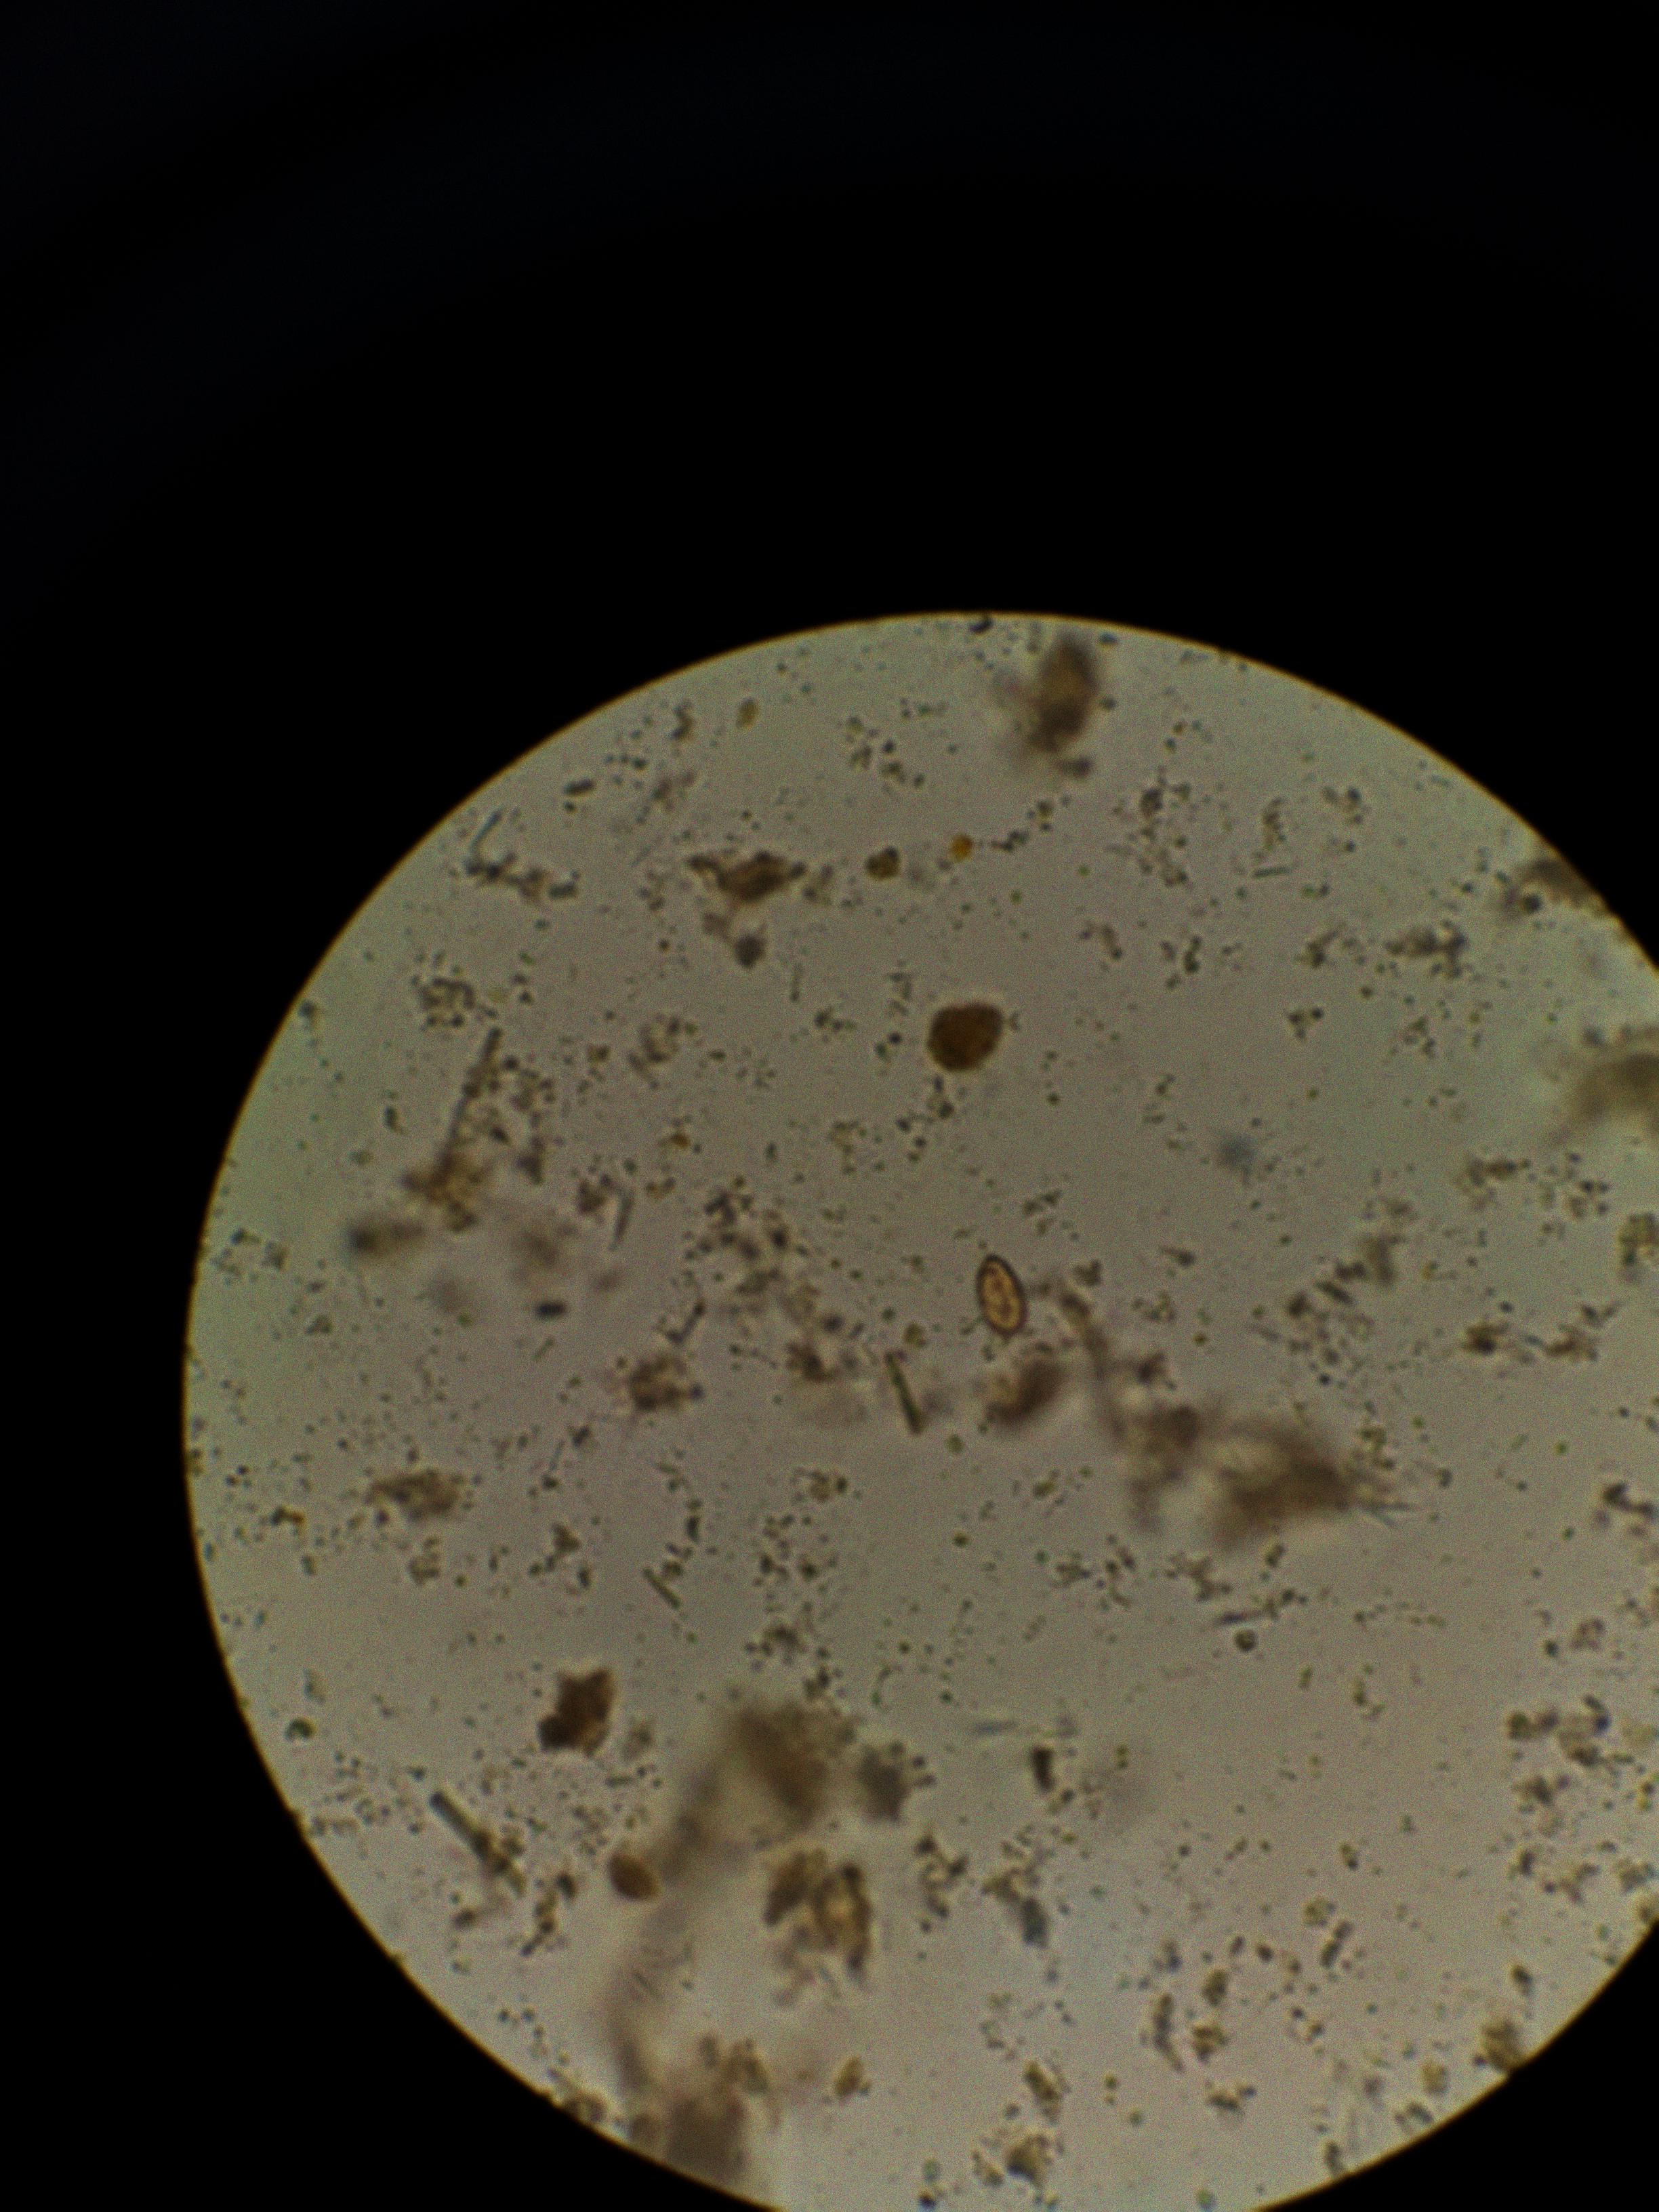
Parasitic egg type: Opisthorchis viverrine